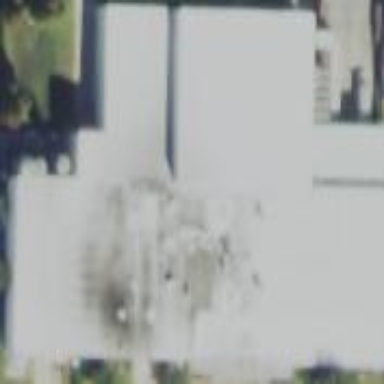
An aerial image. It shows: Industrial building.